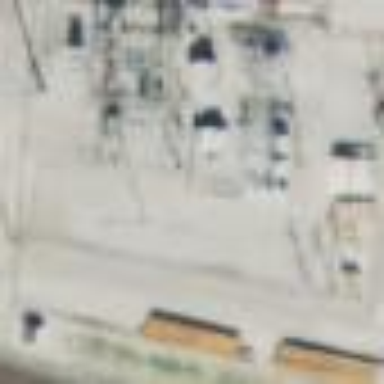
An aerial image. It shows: Power substation.